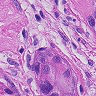
Metastatic tissue present: yes